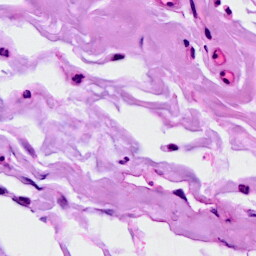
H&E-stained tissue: Breast